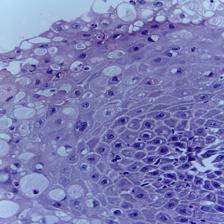
Diagnosis: Normal